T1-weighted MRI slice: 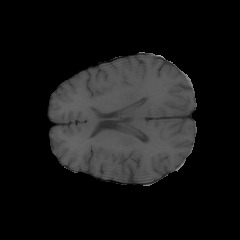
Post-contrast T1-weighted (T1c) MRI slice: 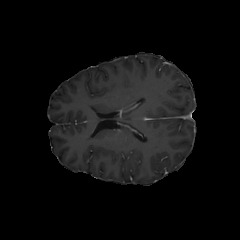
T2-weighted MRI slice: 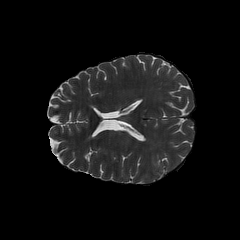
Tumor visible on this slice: no